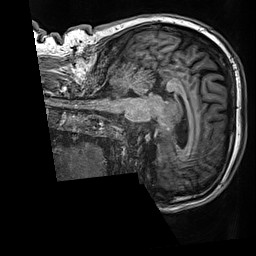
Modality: T1w
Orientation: sagittal
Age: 50
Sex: male
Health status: healthy
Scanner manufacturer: siemens
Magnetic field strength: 3 T
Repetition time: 2.5 s
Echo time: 0.00299 s